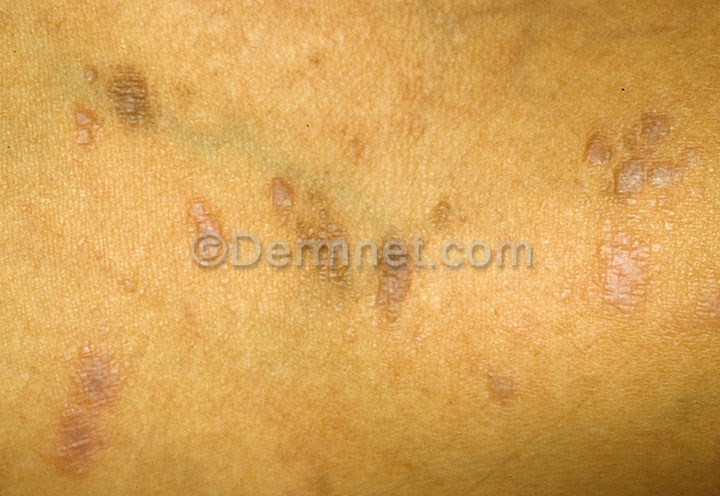
Disease: Nail Fungus and other Nail Disease